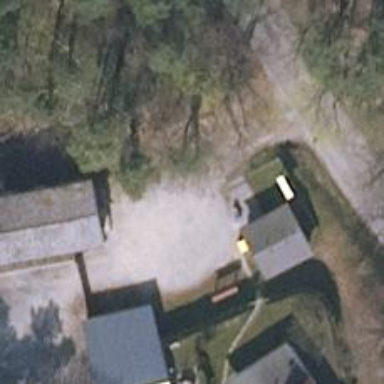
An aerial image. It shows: Driveway.